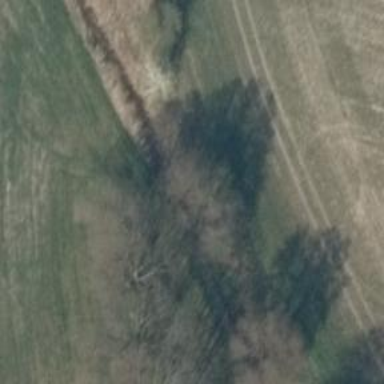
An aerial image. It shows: Row of deciduous broadleaved trees.